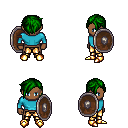
a pixel art fantasy rpg character, male body template, human, dark skin, teal long-sleeve shirt, gold greaves, green pixie cut hairstyle, gold boots, shield, four views (front, back, left, right), 2x2 character sprite sheet, small pixel art, hard edges, no anti-aliasing